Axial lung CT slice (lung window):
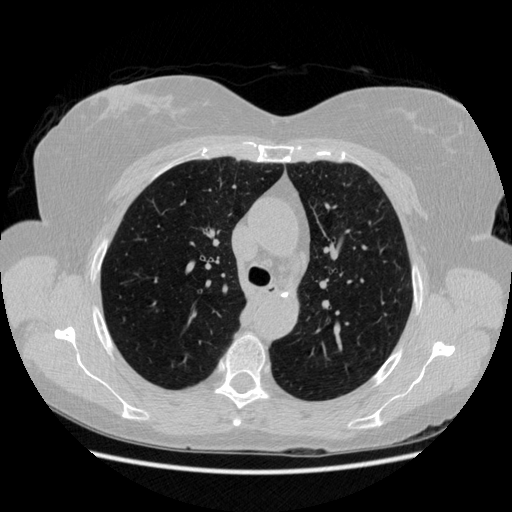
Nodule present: no